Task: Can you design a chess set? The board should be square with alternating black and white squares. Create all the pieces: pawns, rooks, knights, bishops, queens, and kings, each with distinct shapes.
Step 1000:
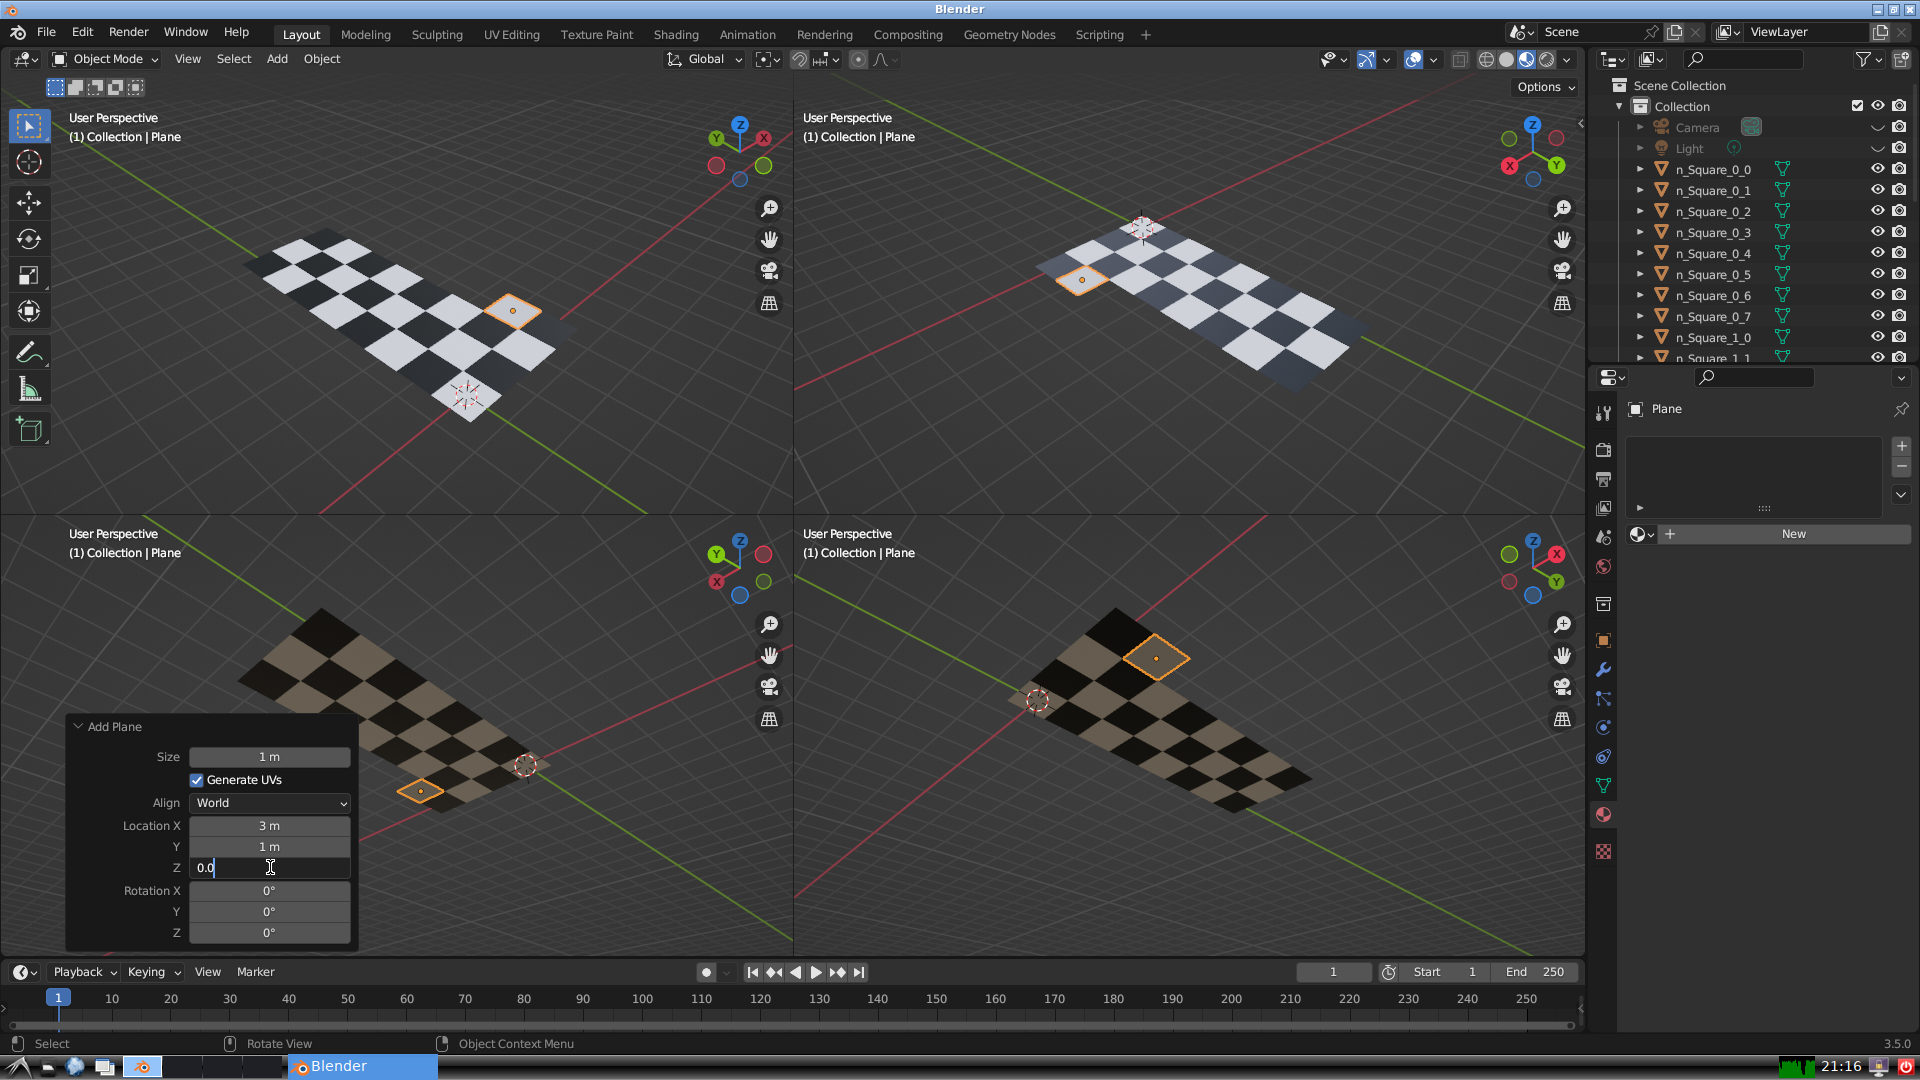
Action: {"key_press": ['Return']}